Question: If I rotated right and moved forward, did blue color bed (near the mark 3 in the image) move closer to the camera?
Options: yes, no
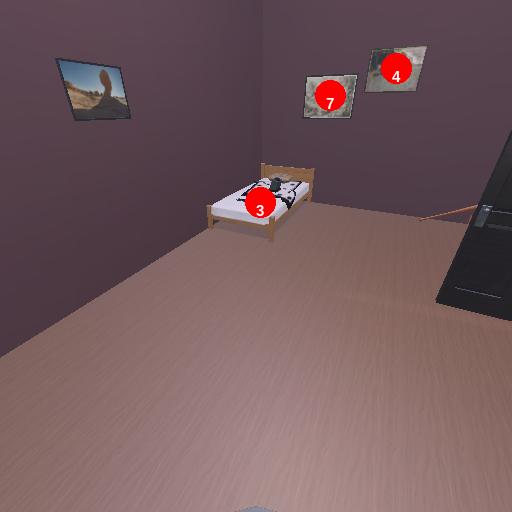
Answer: yes